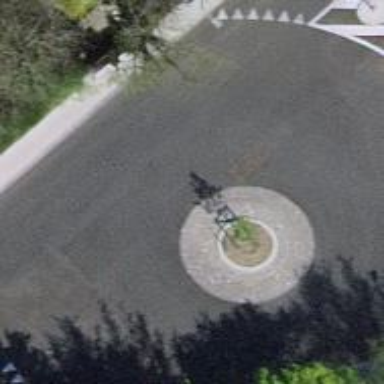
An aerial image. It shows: Mini roundabout on the road.